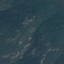
Land use / land cover: Forest